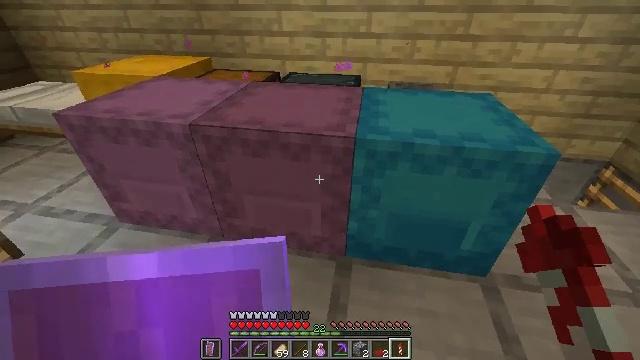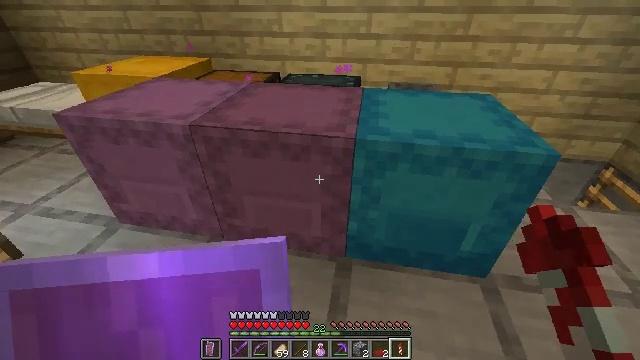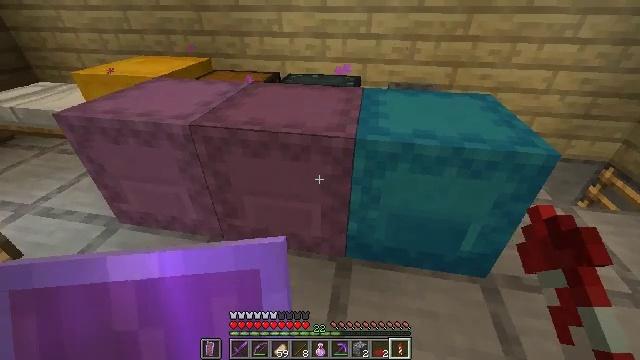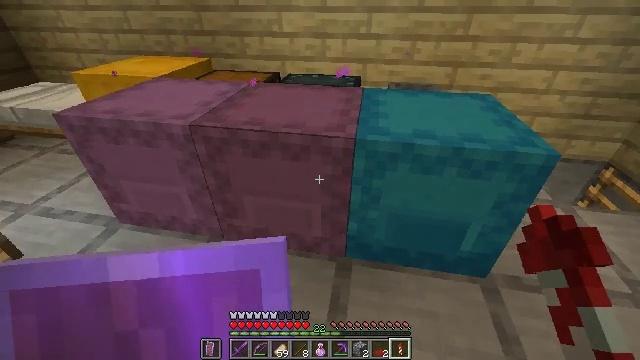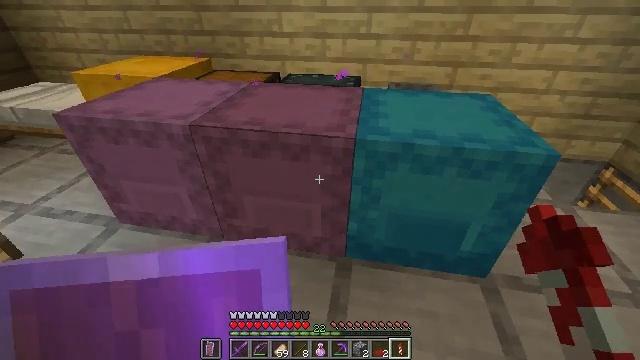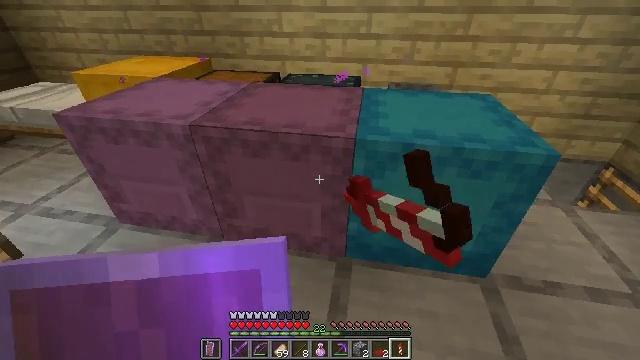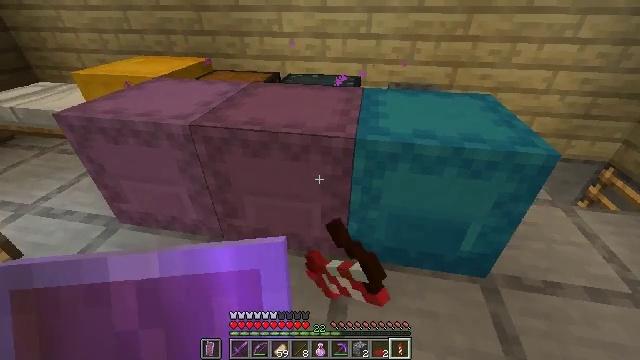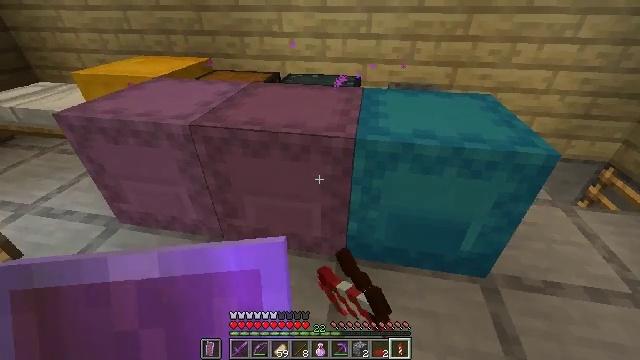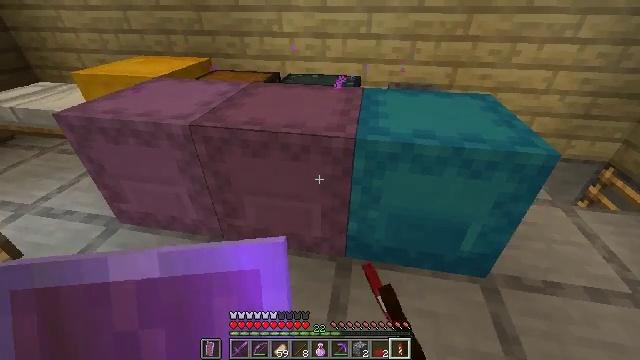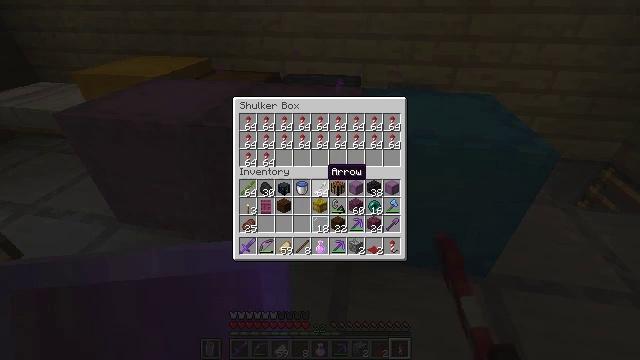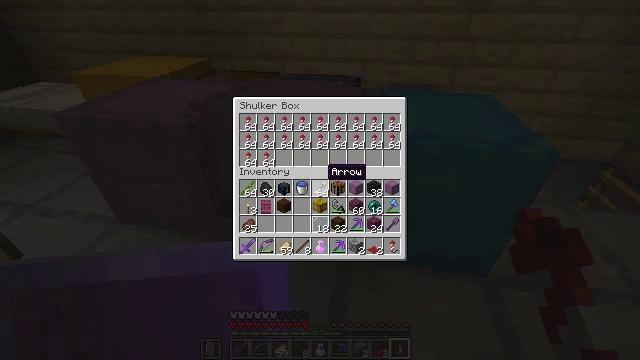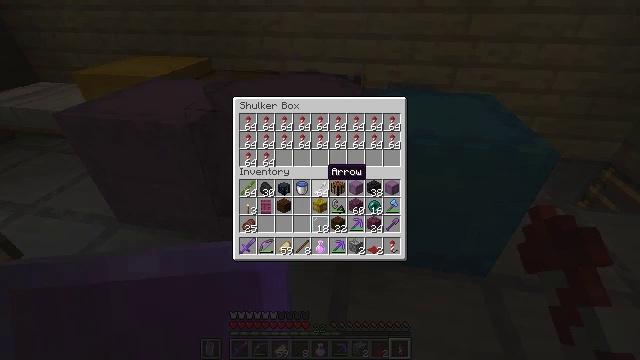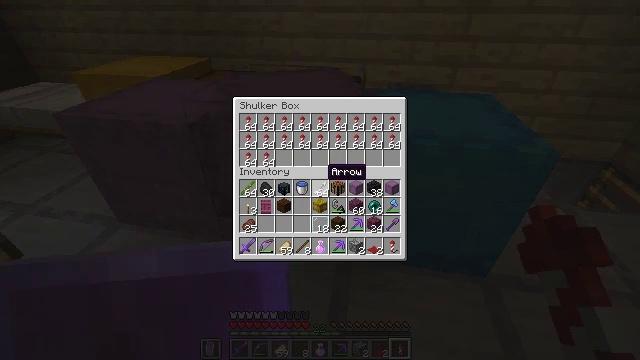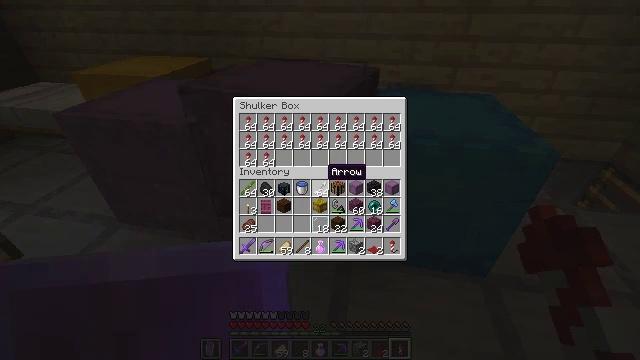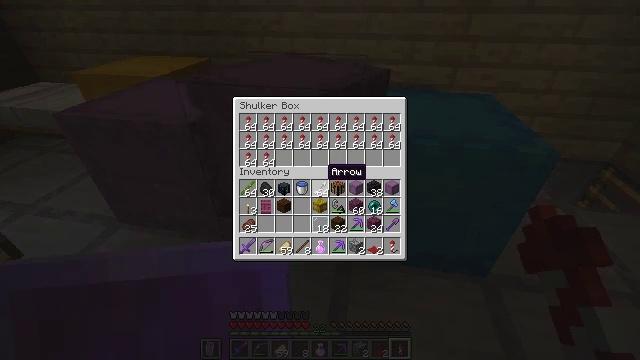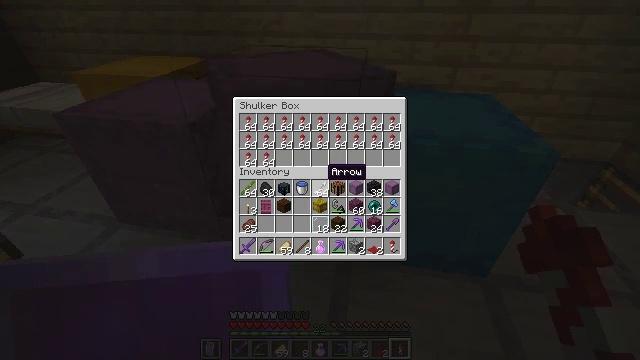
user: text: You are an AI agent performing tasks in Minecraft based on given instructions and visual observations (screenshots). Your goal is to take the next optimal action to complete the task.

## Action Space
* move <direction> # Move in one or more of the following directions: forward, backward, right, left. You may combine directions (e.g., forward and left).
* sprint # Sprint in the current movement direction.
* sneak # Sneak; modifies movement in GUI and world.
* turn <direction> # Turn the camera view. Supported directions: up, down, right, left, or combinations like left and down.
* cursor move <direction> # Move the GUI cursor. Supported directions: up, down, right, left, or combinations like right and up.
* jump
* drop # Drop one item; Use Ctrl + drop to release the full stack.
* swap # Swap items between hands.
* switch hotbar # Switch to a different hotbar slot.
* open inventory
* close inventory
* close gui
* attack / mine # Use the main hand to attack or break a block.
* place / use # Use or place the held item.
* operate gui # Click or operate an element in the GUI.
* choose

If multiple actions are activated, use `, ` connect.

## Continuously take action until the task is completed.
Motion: motion action
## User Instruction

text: Break the spruce leaves to clear the area.
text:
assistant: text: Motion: no_op
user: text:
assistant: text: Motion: no_op
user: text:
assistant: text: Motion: no_op
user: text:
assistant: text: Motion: use / place
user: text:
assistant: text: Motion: use / place
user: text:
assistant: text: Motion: no_op
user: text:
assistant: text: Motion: no_op
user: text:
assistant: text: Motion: no_op
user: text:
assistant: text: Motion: no_op
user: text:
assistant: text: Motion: no_op
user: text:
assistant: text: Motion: no_op
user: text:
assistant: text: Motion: no_op
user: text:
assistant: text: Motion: no_op
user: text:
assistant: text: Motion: no_op
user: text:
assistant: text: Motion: no_op
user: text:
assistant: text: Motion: no_op
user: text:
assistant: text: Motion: no_op
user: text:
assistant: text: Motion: no_op
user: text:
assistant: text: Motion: turn left
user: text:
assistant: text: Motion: turn left
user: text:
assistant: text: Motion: no_op
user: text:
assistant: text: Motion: no_op
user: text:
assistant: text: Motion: turn left
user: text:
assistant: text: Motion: no_op
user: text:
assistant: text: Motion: no_op
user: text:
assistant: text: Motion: no_op
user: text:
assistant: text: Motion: no_op
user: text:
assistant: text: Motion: no_op
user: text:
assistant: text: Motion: no_op
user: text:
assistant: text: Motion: attack / mine